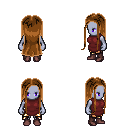
a pixel art fantasy rpg character, female body template, dark elf, purple skin, maroon tunic, gold greaves, brown extra-long hairstyle, maroon shoes, four views (front, back, left, right), 2x2 character sprite sheet, small pixel art, hard edges, no anti-aliasing